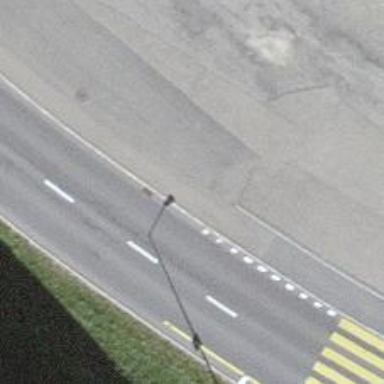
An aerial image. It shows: Bus stop with platform for public transport.